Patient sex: F
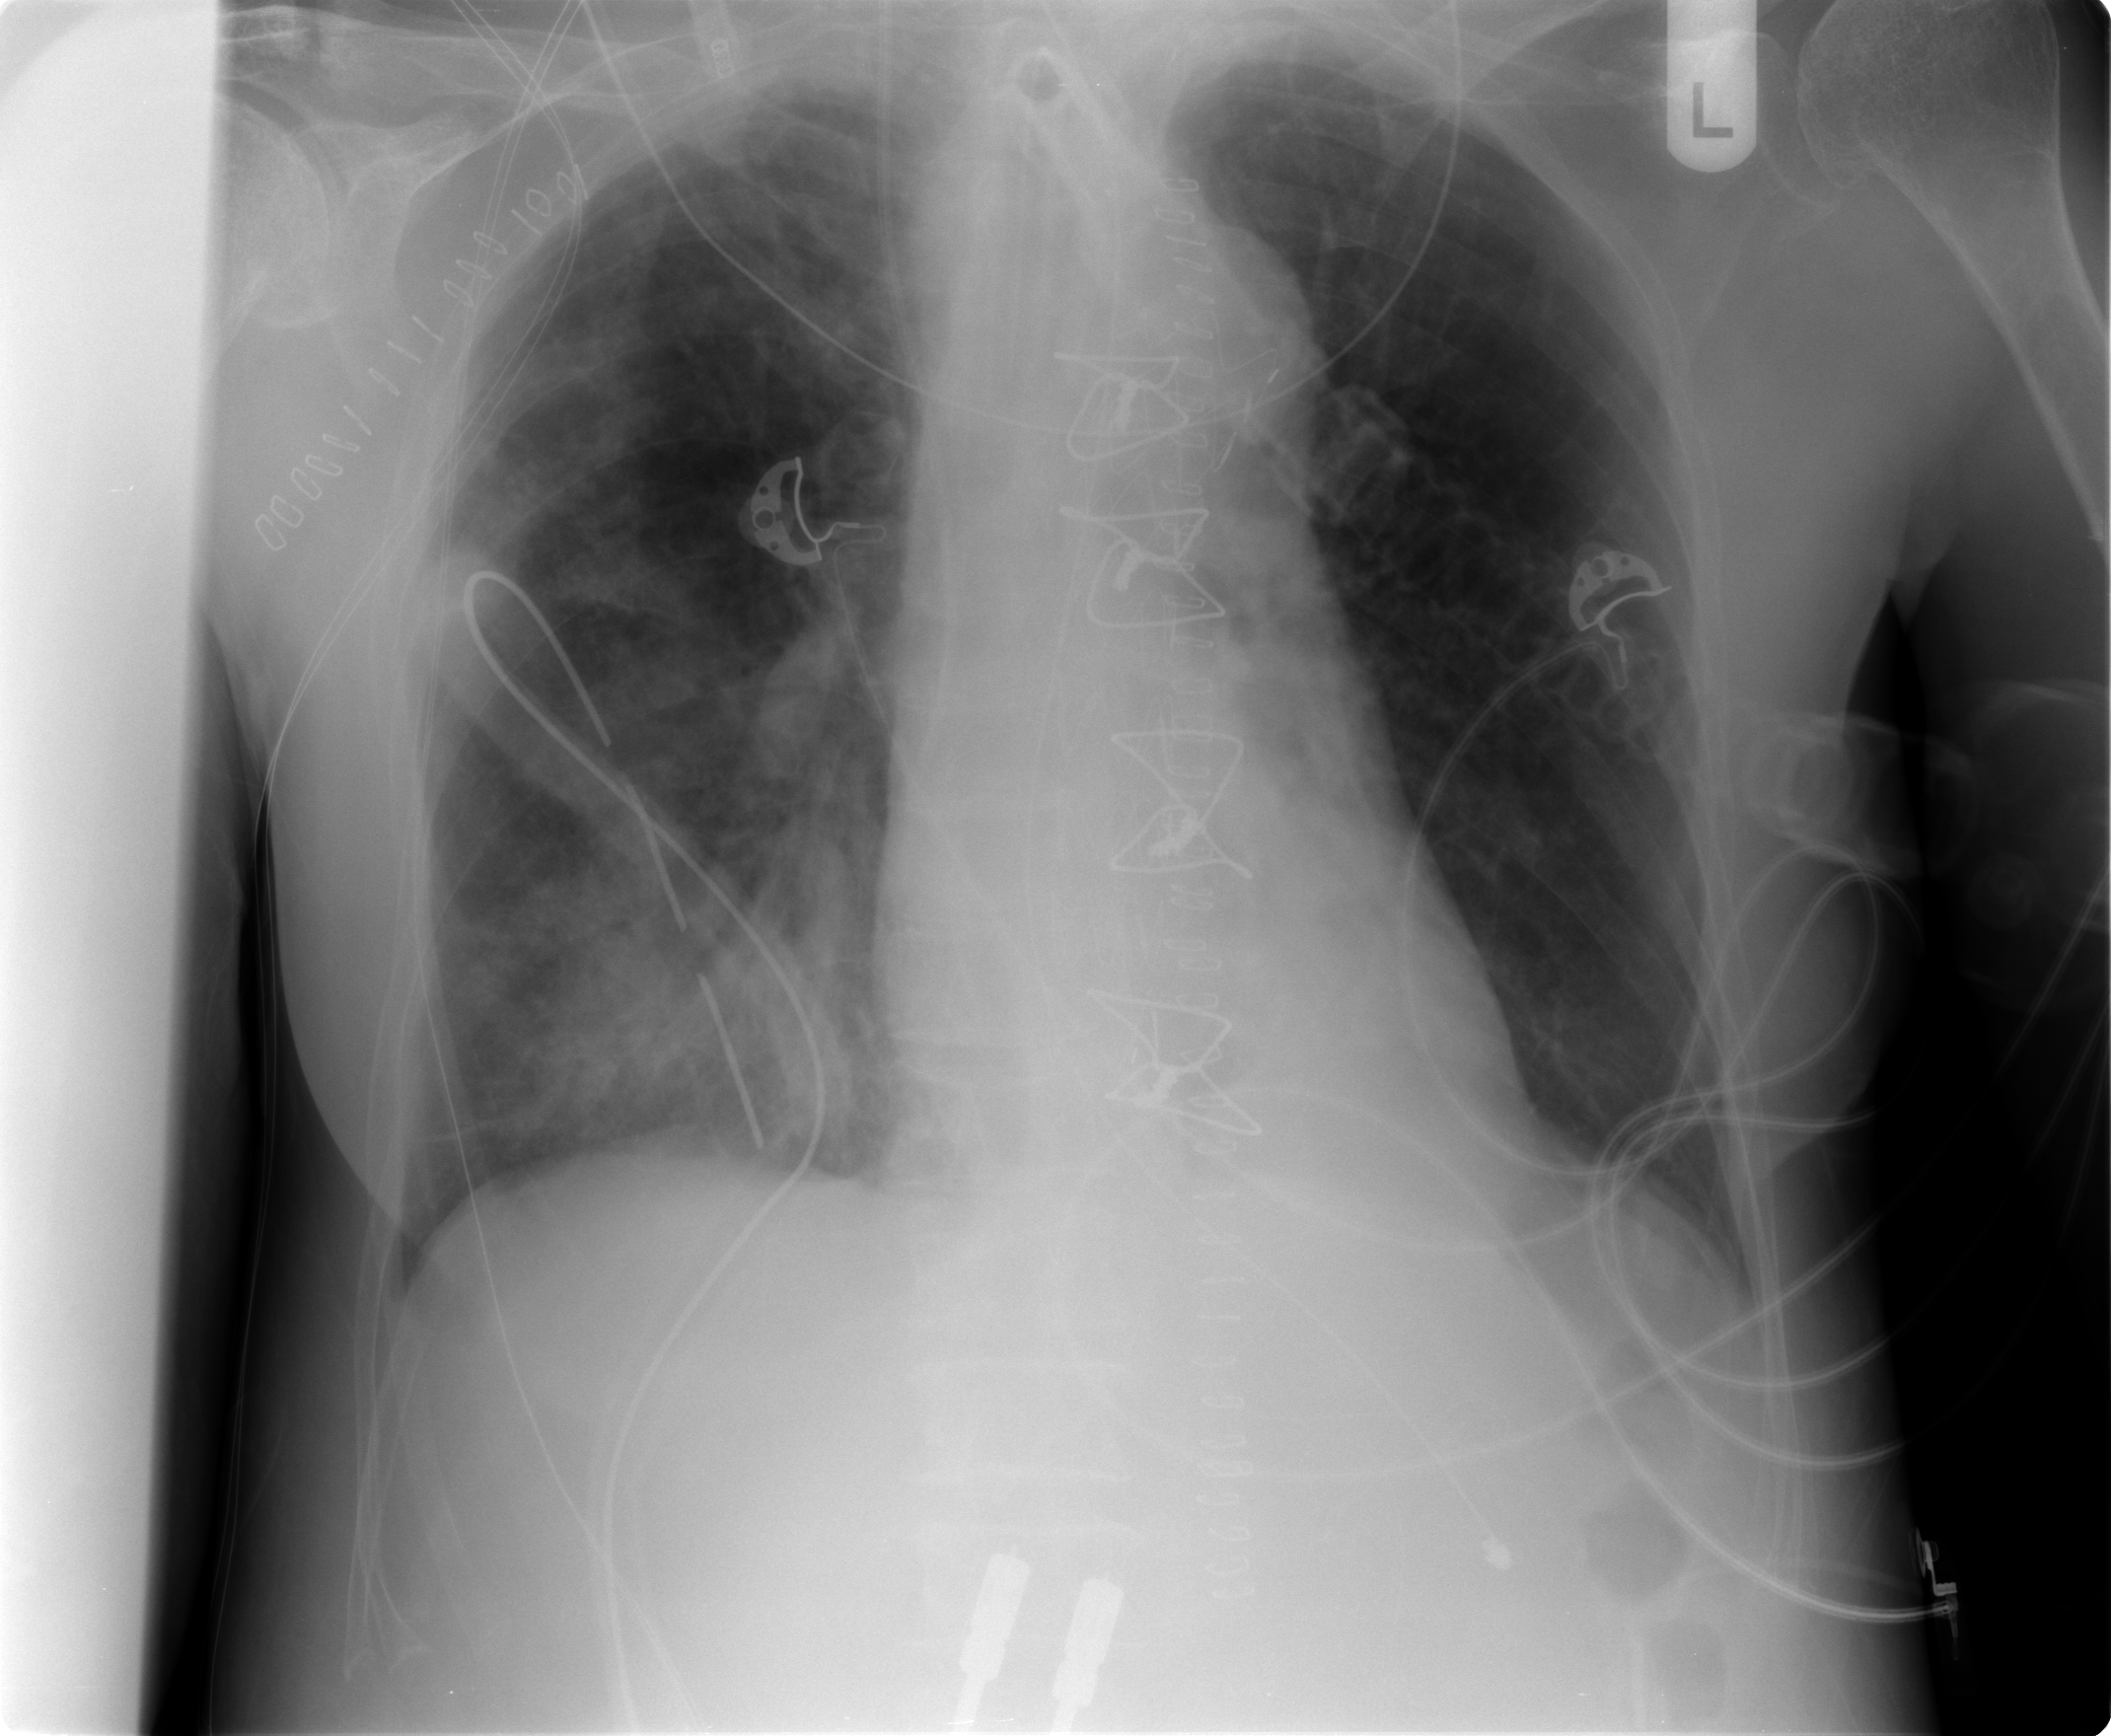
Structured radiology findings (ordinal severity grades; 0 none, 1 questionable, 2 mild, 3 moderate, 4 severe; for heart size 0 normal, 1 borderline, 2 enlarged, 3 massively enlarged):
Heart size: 0
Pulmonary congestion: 1
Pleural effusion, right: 0
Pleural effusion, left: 0
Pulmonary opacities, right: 3
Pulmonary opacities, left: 0
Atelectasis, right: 2
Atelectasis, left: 1